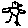
Label: bird